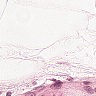
Metastatic tissue present: no